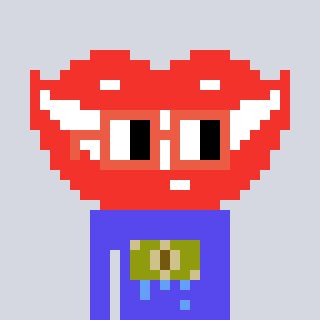
a pixel art character with square orange glasses, a smile-shaped head and a computerblue-colored body on a cool background